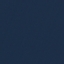
Land use / land cover class: SeaLake